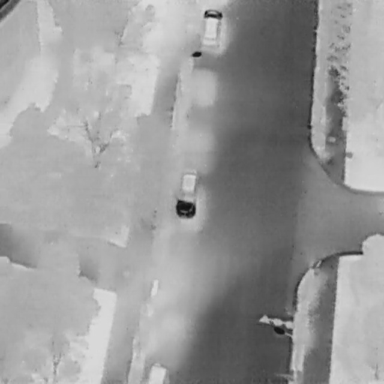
There are three Cars in the infrared image.